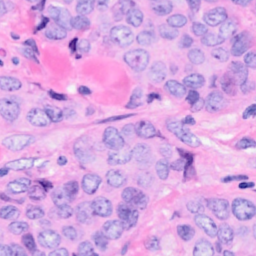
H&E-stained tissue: Breast